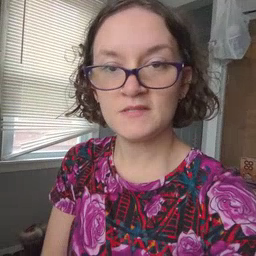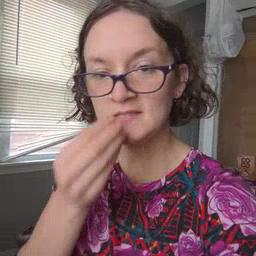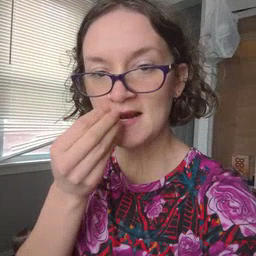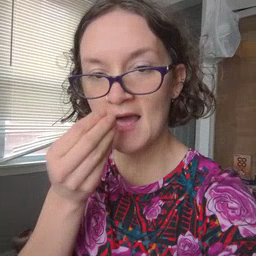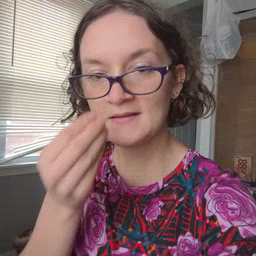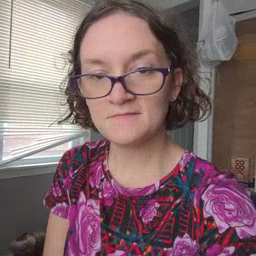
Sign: snack